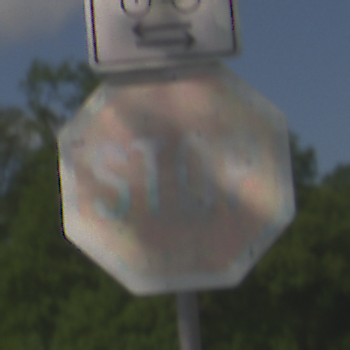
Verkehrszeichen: Stop
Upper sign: RichtungsangabeDurchPfeile9
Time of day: Midday
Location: Outdoor (RoadRail)
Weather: PartlyCloudy
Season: NotSpecified
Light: Natural